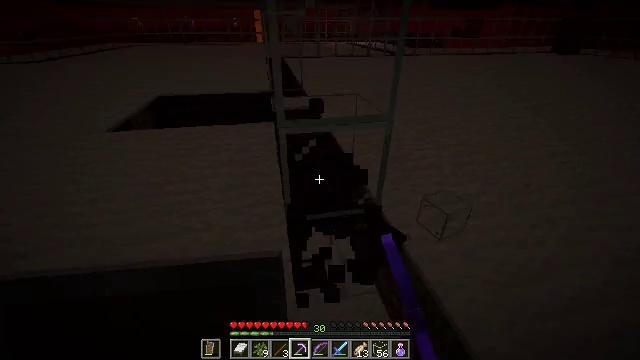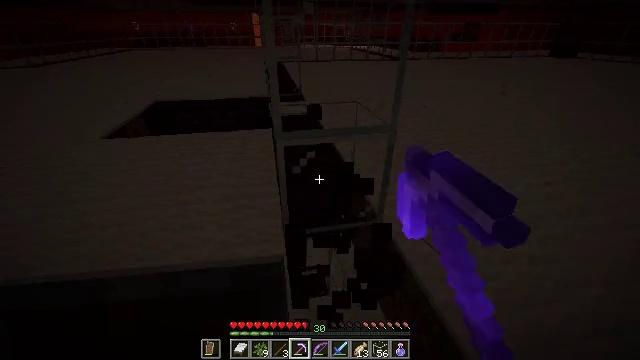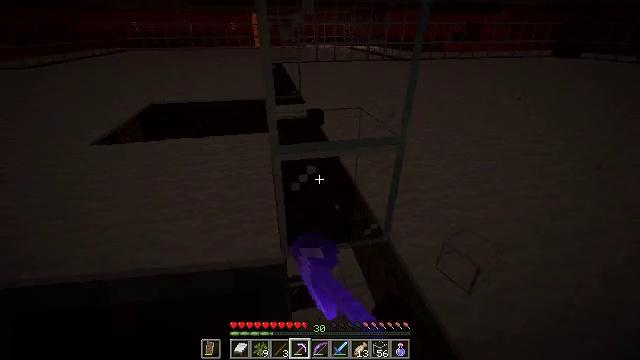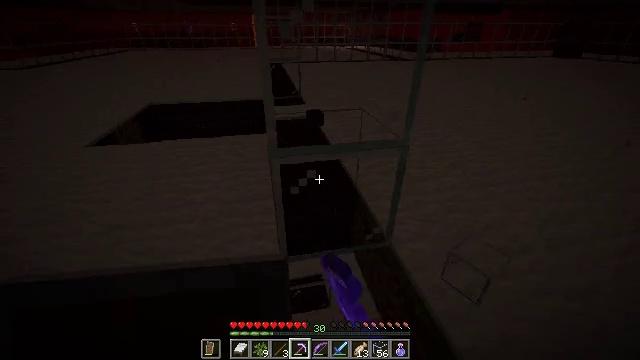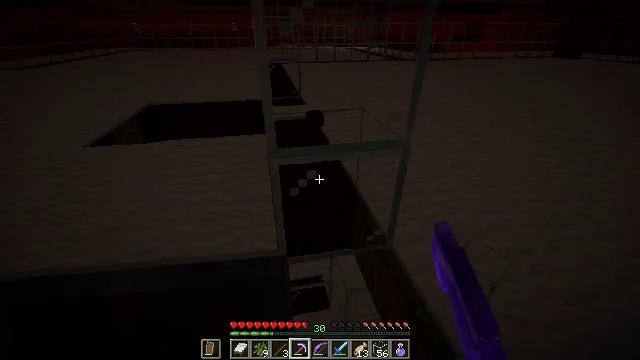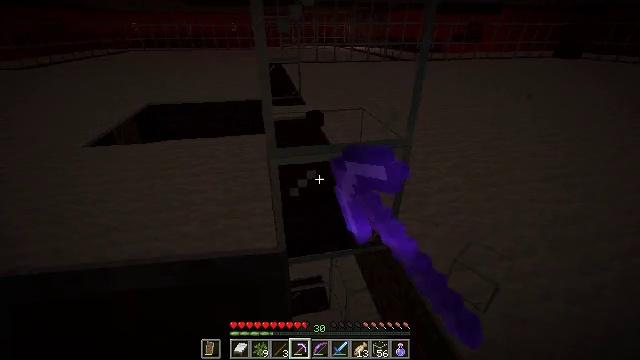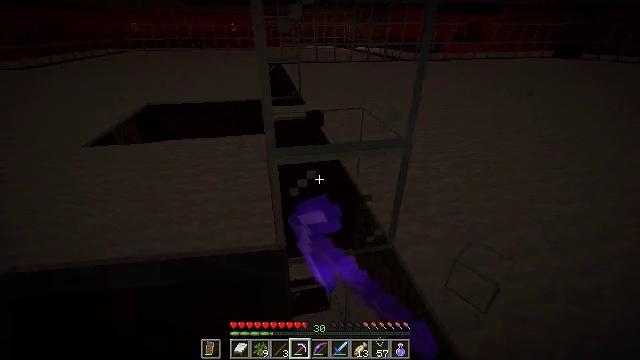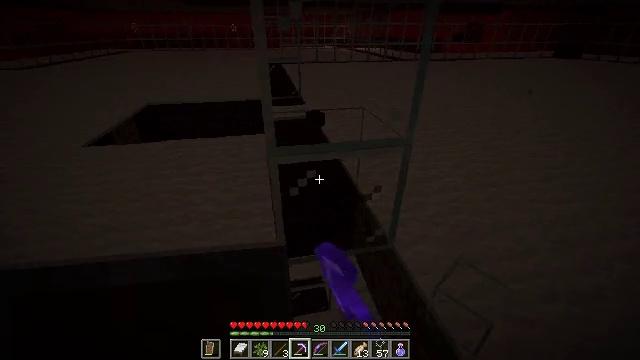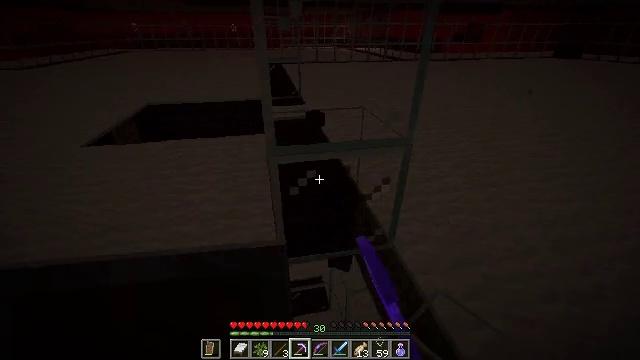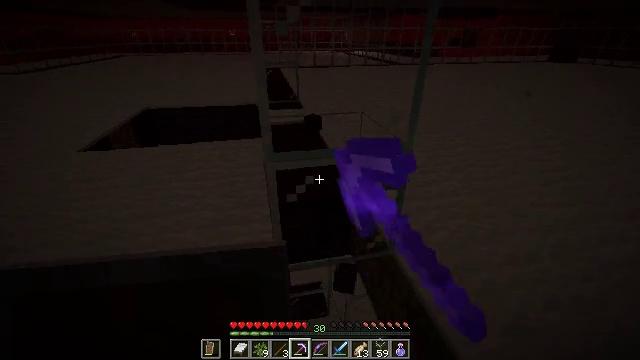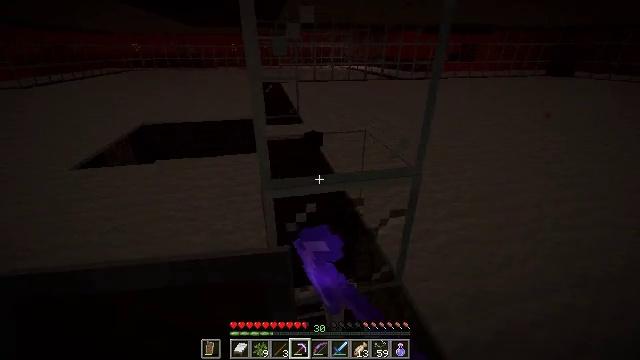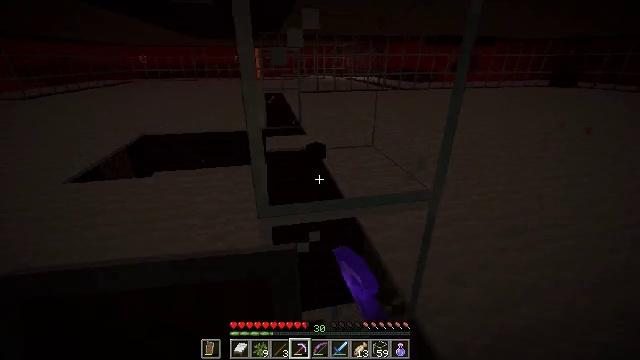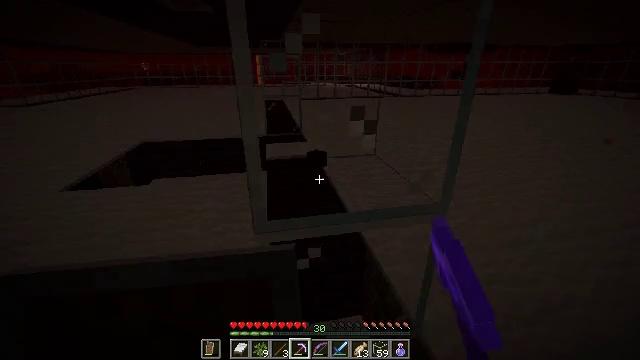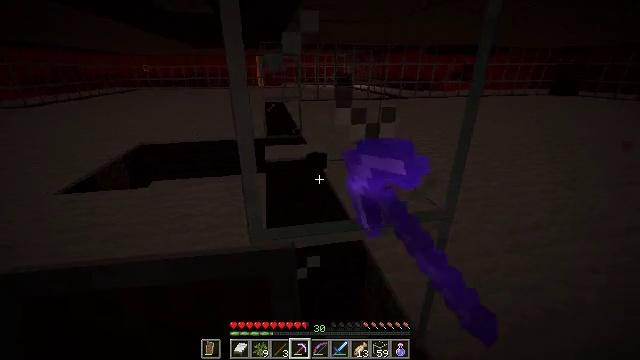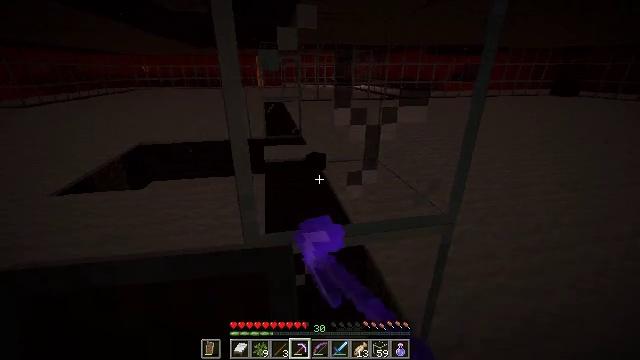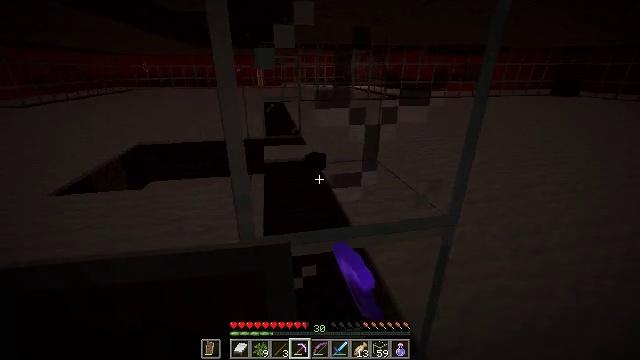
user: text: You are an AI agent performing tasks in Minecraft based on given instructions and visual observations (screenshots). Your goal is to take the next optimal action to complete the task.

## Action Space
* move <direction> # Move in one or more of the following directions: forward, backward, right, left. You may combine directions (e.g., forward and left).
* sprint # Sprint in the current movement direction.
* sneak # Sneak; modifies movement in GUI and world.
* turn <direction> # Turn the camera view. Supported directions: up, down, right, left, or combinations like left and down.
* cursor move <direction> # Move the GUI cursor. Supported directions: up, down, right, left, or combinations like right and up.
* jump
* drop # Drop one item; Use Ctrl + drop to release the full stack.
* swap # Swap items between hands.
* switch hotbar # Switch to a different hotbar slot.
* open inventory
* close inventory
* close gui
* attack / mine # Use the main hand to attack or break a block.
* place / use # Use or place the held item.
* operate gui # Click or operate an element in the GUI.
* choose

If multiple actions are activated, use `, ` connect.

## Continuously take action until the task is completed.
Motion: motion action
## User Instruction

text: Remove the glass to use the space.
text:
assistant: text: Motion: move forward, attack / mine
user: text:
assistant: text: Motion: attack / mine
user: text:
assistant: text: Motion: attack / mine
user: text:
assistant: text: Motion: attack / mine
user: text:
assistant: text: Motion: attack / mine
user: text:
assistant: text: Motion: attack / mine
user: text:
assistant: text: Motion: attack / mine
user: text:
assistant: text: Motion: attack / mine
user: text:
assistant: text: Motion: move forward, attack / mine
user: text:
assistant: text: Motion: move forward, turn up, attack / mine
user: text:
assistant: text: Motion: move forward, turn up, attack / mine
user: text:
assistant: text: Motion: turn up, attack / mine
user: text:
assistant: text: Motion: attack / mine
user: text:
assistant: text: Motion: attack / mine
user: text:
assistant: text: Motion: attack / mine
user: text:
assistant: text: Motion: attack / mine
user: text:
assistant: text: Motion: attack / mine
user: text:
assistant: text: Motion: attack / mine
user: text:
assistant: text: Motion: attack / mine
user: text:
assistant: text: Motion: attack / mine
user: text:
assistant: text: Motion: attack / mine
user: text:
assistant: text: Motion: attack / mine
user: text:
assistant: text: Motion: turn down, attack / mine
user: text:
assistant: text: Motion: turn down, attack / mine
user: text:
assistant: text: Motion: turn down, attack / mine
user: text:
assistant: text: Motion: attack / mine
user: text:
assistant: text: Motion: attack / mine
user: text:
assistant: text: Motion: attack / mine
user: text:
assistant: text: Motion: turn down, attack / mine
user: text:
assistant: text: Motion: attack / mine